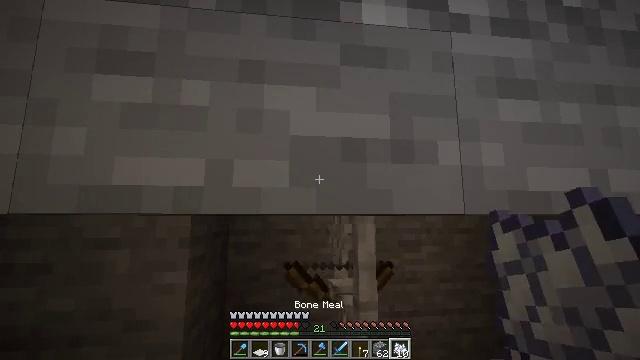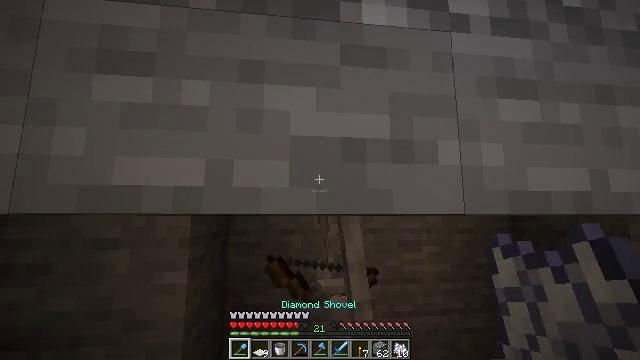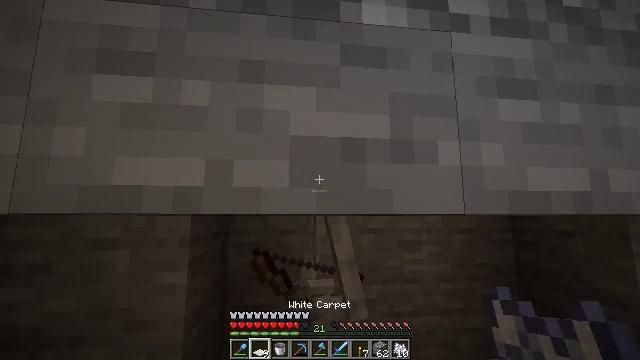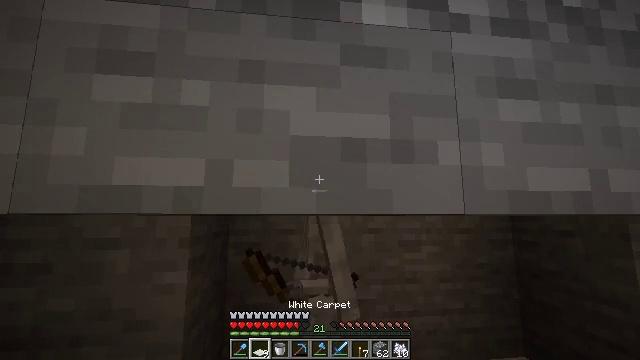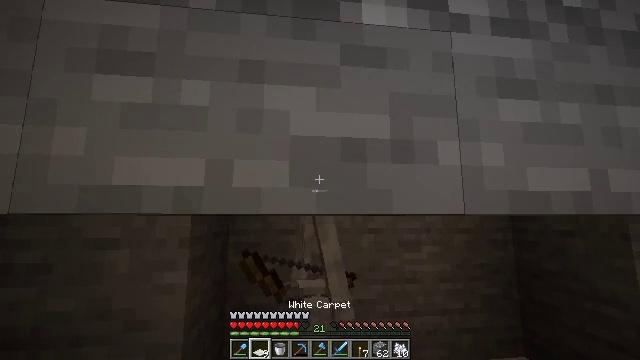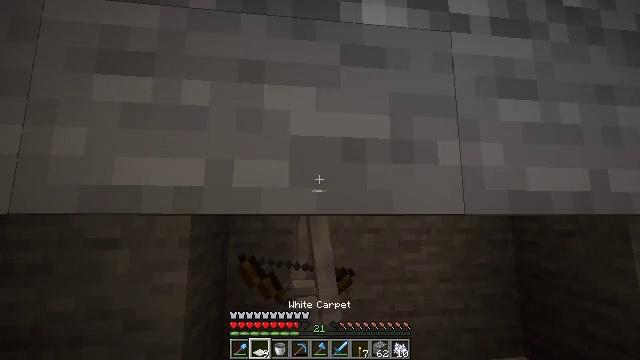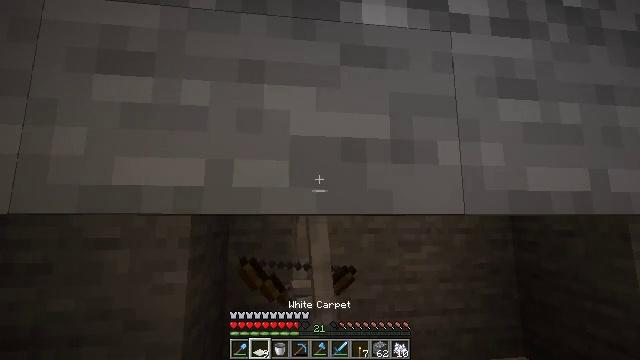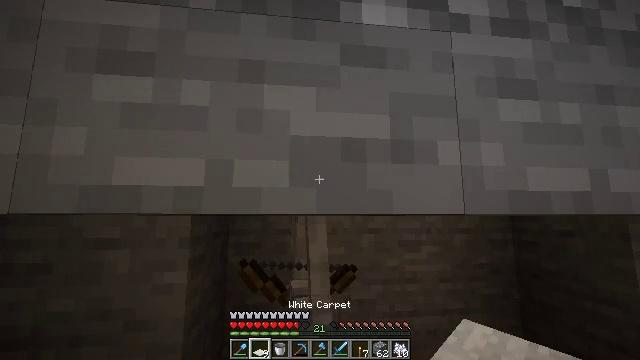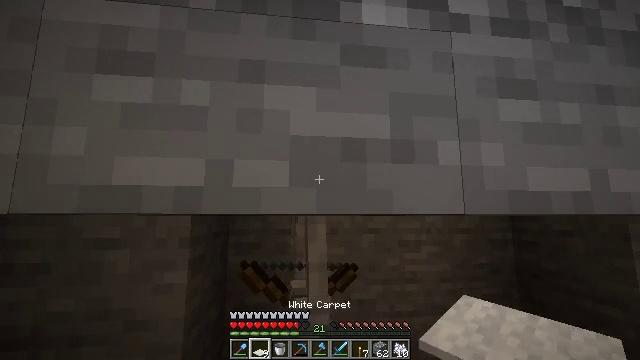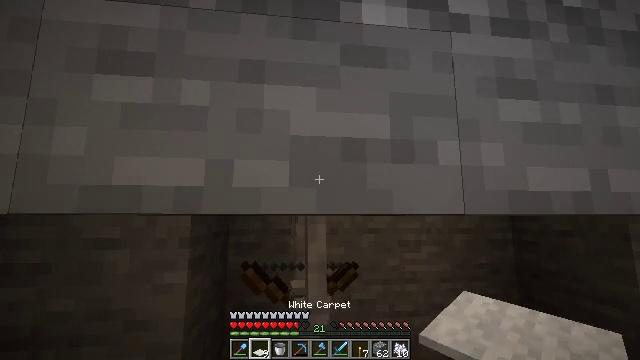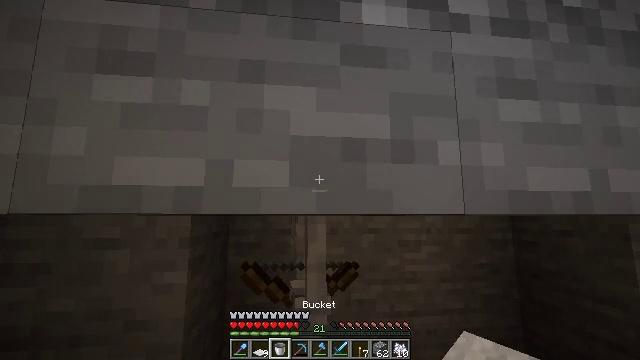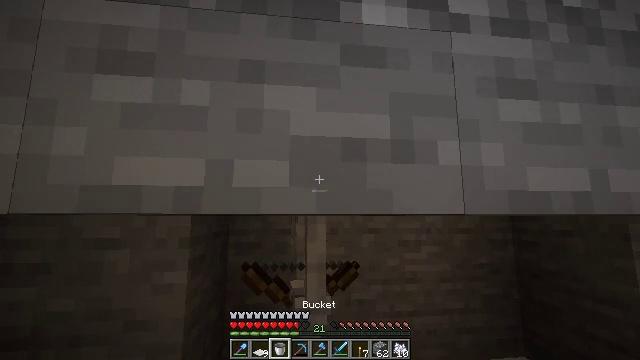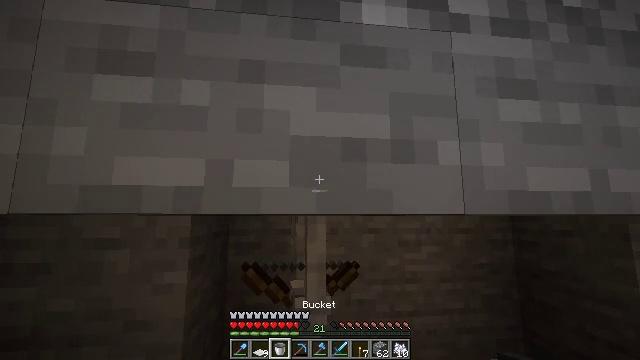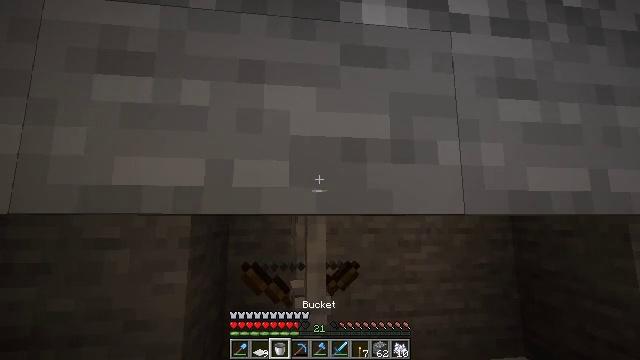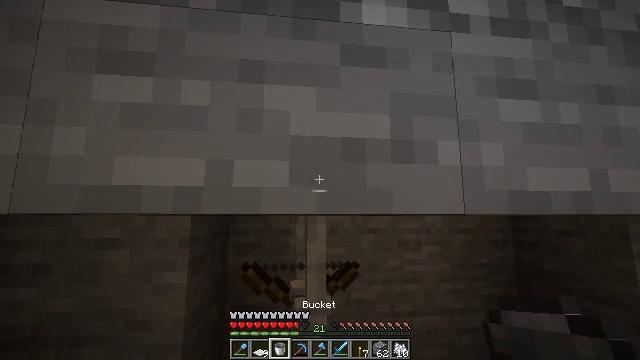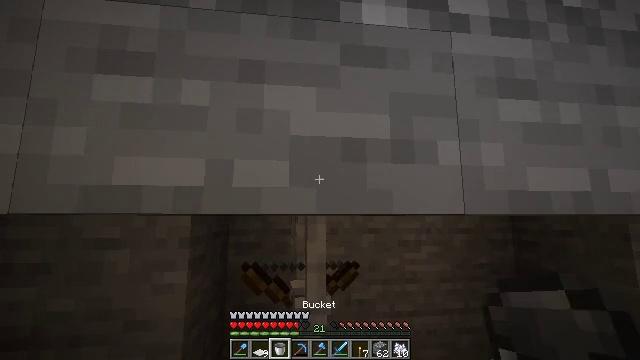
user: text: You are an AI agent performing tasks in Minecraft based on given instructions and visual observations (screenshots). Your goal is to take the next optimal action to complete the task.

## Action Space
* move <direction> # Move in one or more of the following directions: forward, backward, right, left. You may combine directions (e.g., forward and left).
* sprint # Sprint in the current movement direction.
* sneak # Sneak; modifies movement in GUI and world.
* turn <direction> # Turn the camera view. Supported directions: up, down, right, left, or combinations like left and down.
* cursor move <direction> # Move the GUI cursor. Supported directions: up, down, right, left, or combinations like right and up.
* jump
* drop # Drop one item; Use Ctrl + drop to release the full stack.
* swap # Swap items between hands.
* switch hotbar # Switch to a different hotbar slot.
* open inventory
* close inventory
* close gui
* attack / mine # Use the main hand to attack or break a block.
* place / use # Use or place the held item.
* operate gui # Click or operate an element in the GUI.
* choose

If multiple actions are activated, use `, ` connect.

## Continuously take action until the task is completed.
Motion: motion action
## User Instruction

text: Kill a skeleton.
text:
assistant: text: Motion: no_op
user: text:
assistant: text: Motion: no_op
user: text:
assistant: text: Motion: no_op
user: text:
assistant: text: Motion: no_op
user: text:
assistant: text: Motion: no_op
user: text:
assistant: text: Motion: no_op
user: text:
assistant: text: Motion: no_op
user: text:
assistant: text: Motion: no_op
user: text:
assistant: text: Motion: no_op
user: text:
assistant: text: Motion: no_op
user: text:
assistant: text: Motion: no_op
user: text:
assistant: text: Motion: no_op
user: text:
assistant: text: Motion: no_op
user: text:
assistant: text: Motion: no_op
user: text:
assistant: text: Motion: no_op
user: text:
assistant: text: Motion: no_op
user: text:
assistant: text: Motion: no_op
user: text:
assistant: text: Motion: no_op
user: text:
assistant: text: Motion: no_op
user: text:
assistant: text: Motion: no_op
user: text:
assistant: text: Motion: no_op
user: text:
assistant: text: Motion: no_op
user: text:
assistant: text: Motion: no_op
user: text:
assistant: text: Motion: no_op
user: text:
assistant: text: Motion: no_op
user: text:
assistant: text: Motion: no_op
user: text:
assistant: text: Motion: no_op
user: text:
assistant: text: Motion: no_op
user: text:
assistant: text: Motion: turn right and down
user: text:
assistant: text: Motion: turn right